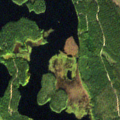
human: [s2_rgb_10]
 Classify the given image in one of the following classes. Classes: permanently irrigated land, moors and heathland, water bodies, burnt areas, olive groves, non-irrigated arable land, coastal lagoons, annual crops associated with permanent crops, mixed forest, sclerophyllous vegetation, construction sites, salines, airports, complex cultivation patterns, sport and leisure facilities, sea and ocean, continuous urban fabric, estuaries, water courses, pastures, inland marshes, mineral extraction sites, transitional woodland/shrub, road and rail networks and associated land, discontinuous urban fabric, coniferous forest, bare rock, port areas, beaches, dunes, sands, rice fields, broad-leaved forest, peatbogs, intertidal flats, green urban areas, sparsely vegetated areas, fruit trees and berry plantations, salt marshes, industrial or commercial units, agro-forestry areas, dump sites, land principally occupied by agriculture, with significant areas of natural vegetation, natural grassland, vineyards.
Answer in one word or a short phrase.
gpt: coniferous forest, transitional woodland/shrub, water bodies